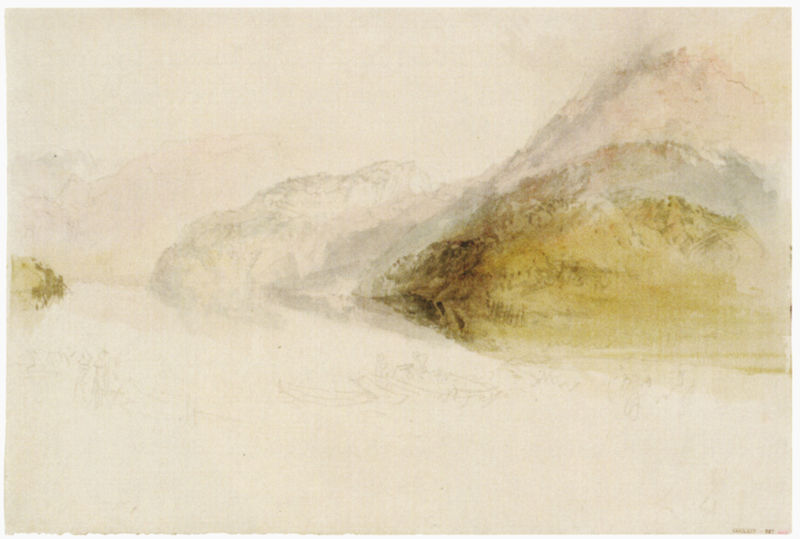
Titel: Pilatus, von der Bucht bei Stanz
Künstler: William Turner
Standort: London
Institution: Tate Gallery
Schlagwörter: baum, berg, blau, dunkel, gemälde, himmel, meer, schatten, wasser, weiß, wolken, aquarell, bäume, fluss, gelb, grün, impressionismus, landschaft, ocker, see, ufer, braun, grau, hell, licht, pastell, schwarz, skizze, straße, türkis, zeichnung, rasen, rot, schnee, wiese, wolke, beige, blass, signatur, bach, feld, hügel, natur, spiegelung, busch, einsam, rauch, insel, gold, pflanzen, rosa, tal, wald, zart, boot, boote, küste, abstrakt, berge, düne, fläche, gebirge, gipfel, gletscher, wüste, bergkette, dunst, nebel, monochrom, weis, figuren, brandung, querformat, sturm, turner, impressionistisch, fein, reflexion, impression, tusche, diesig, bleistift, entwurf, pinsel, flora, stift, trüb, fleck, verschwommen, hel, grotte, fauna, landscahft, vorzeichnung, dunstig, neben, natürlichkeit, flec